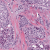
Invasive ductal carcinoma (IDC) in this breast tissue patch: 1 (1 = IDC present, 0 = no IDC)